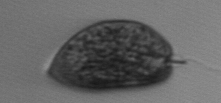
Label: Prorocentrum_micans